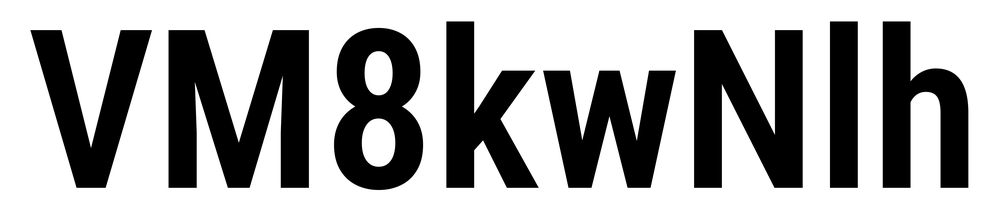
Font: Roboto_Condensed_SemiBold